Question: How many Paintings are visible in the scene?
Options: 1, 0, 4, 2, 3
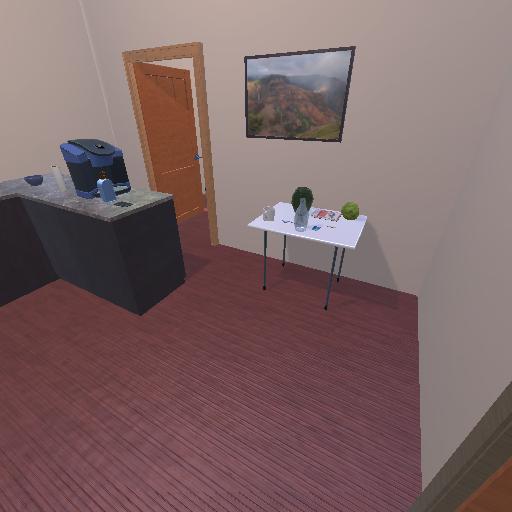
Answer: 1